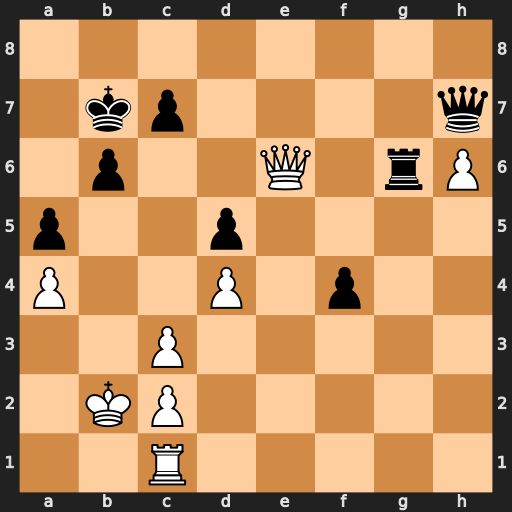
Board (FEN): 8/1kp4q/1p2Q1rP/p2p4/P2P1p2/2P5/1KP5/2R5
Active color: w
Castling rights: -
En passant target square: -
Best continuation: Qxd5+ Ka7 Re1